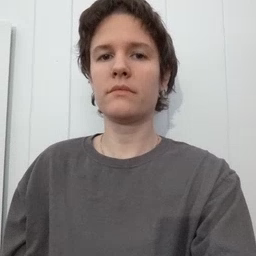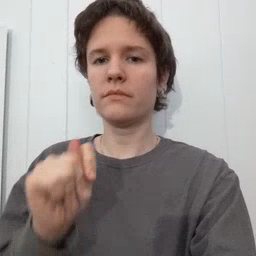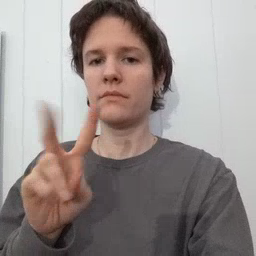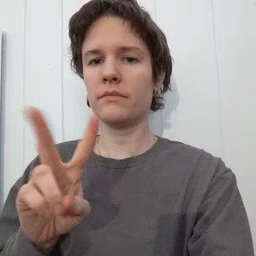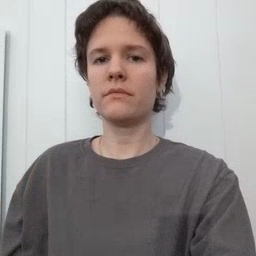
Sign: TV